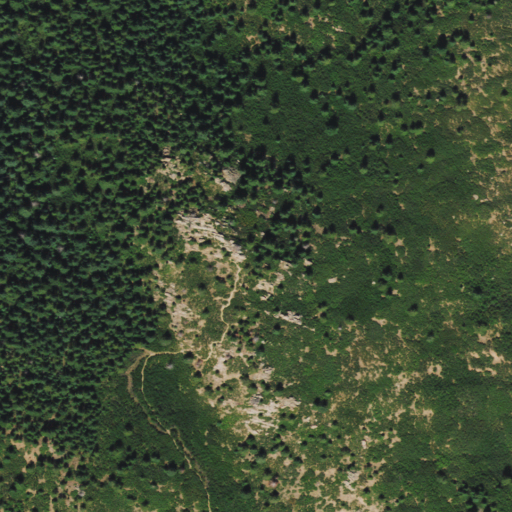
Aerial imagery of mountain in Colorado named Carpenter Peak containing evergreen forest, deciduous forest, shrub, and mixed forest